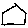
Label: hexagon